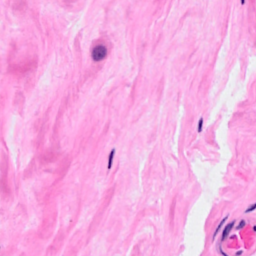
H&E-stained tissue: Breast